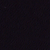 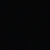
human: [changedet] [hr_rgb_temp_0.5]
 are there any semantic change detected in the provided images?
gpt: No change to mention.